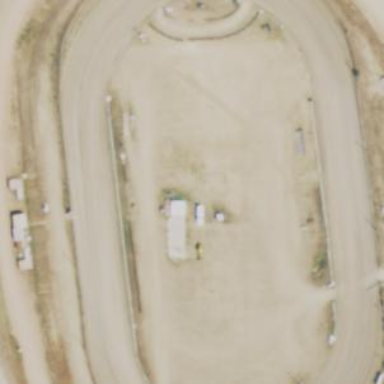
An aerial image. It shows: Raceway for motor sports.